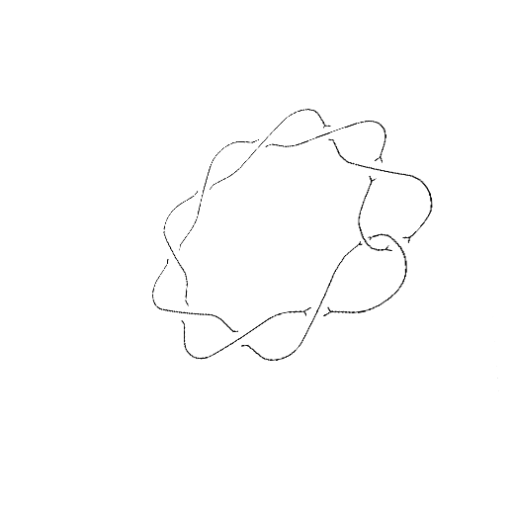
Crossing number: 10